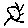
Label: sun